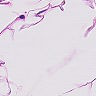
Metastatic tissue present: no